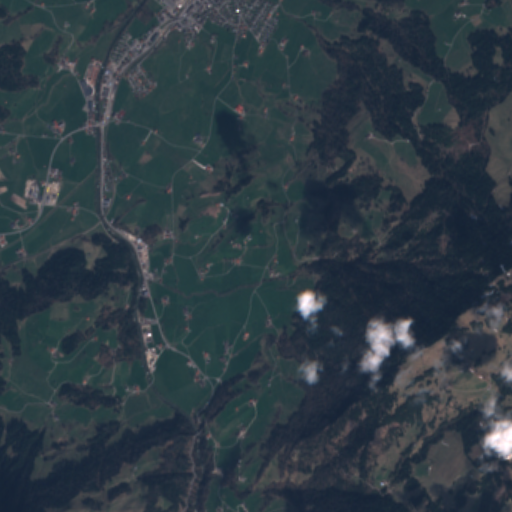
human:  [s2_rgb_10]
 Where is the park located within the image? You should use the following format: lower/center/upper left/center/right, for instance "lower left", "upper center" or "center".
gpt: The park is located in the center left of the image.
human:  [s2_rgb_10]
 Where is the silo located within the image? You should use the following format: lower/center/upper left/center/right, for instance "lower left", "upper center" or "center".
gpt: The silo is located in the upper right of the image.
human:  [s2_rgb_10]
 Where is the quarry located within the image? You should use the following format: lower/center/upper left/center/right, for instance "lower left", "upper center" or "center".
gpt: There is no quarry in the image.